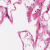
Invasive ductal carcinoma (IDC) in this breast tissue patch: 0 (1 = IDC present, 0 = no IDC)